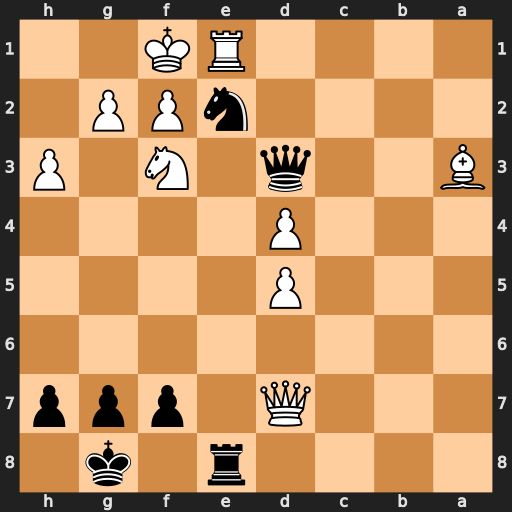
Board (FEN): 4r1k1/3Q1ppp/8/3P4/3P4/B2q1N1P/4nPP1/4RK2
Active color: b
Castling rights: -
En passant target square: -
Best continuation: Nxd4+ Kg1 Nxf3+ gxf3 Rxe1+